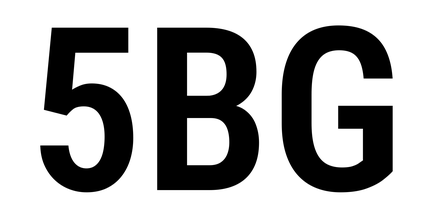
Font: Roboto_Condensed_SemiBold